Field crop: maize
Growth stage: 1
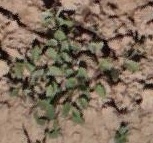
Species: convolvulus